Question: I am having a problem with images in my PhoneGap application. The icon images appear blurry; How can I resolve this issue?

This is my CSS
'''
#login input:first-child { background: rgba(255,255,255,0.0) url(../images/holo_dark/hdpi/5_content_email.png) no-repeat; }
'''
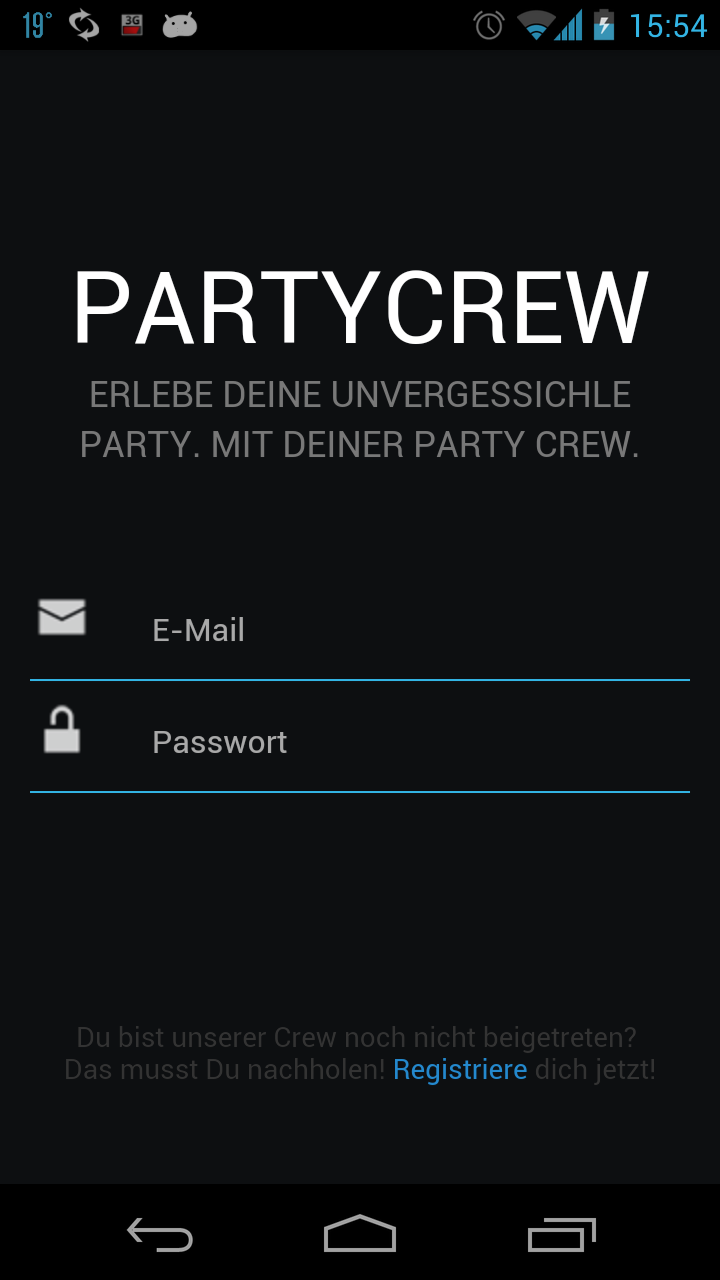
Answer: I would suggest make icons according to DPI in android. Like samsung s2 has 1.5 dpi so we have to take the icon 1.5 times bigger than normal and adjust the icon by -webkit-background-size.